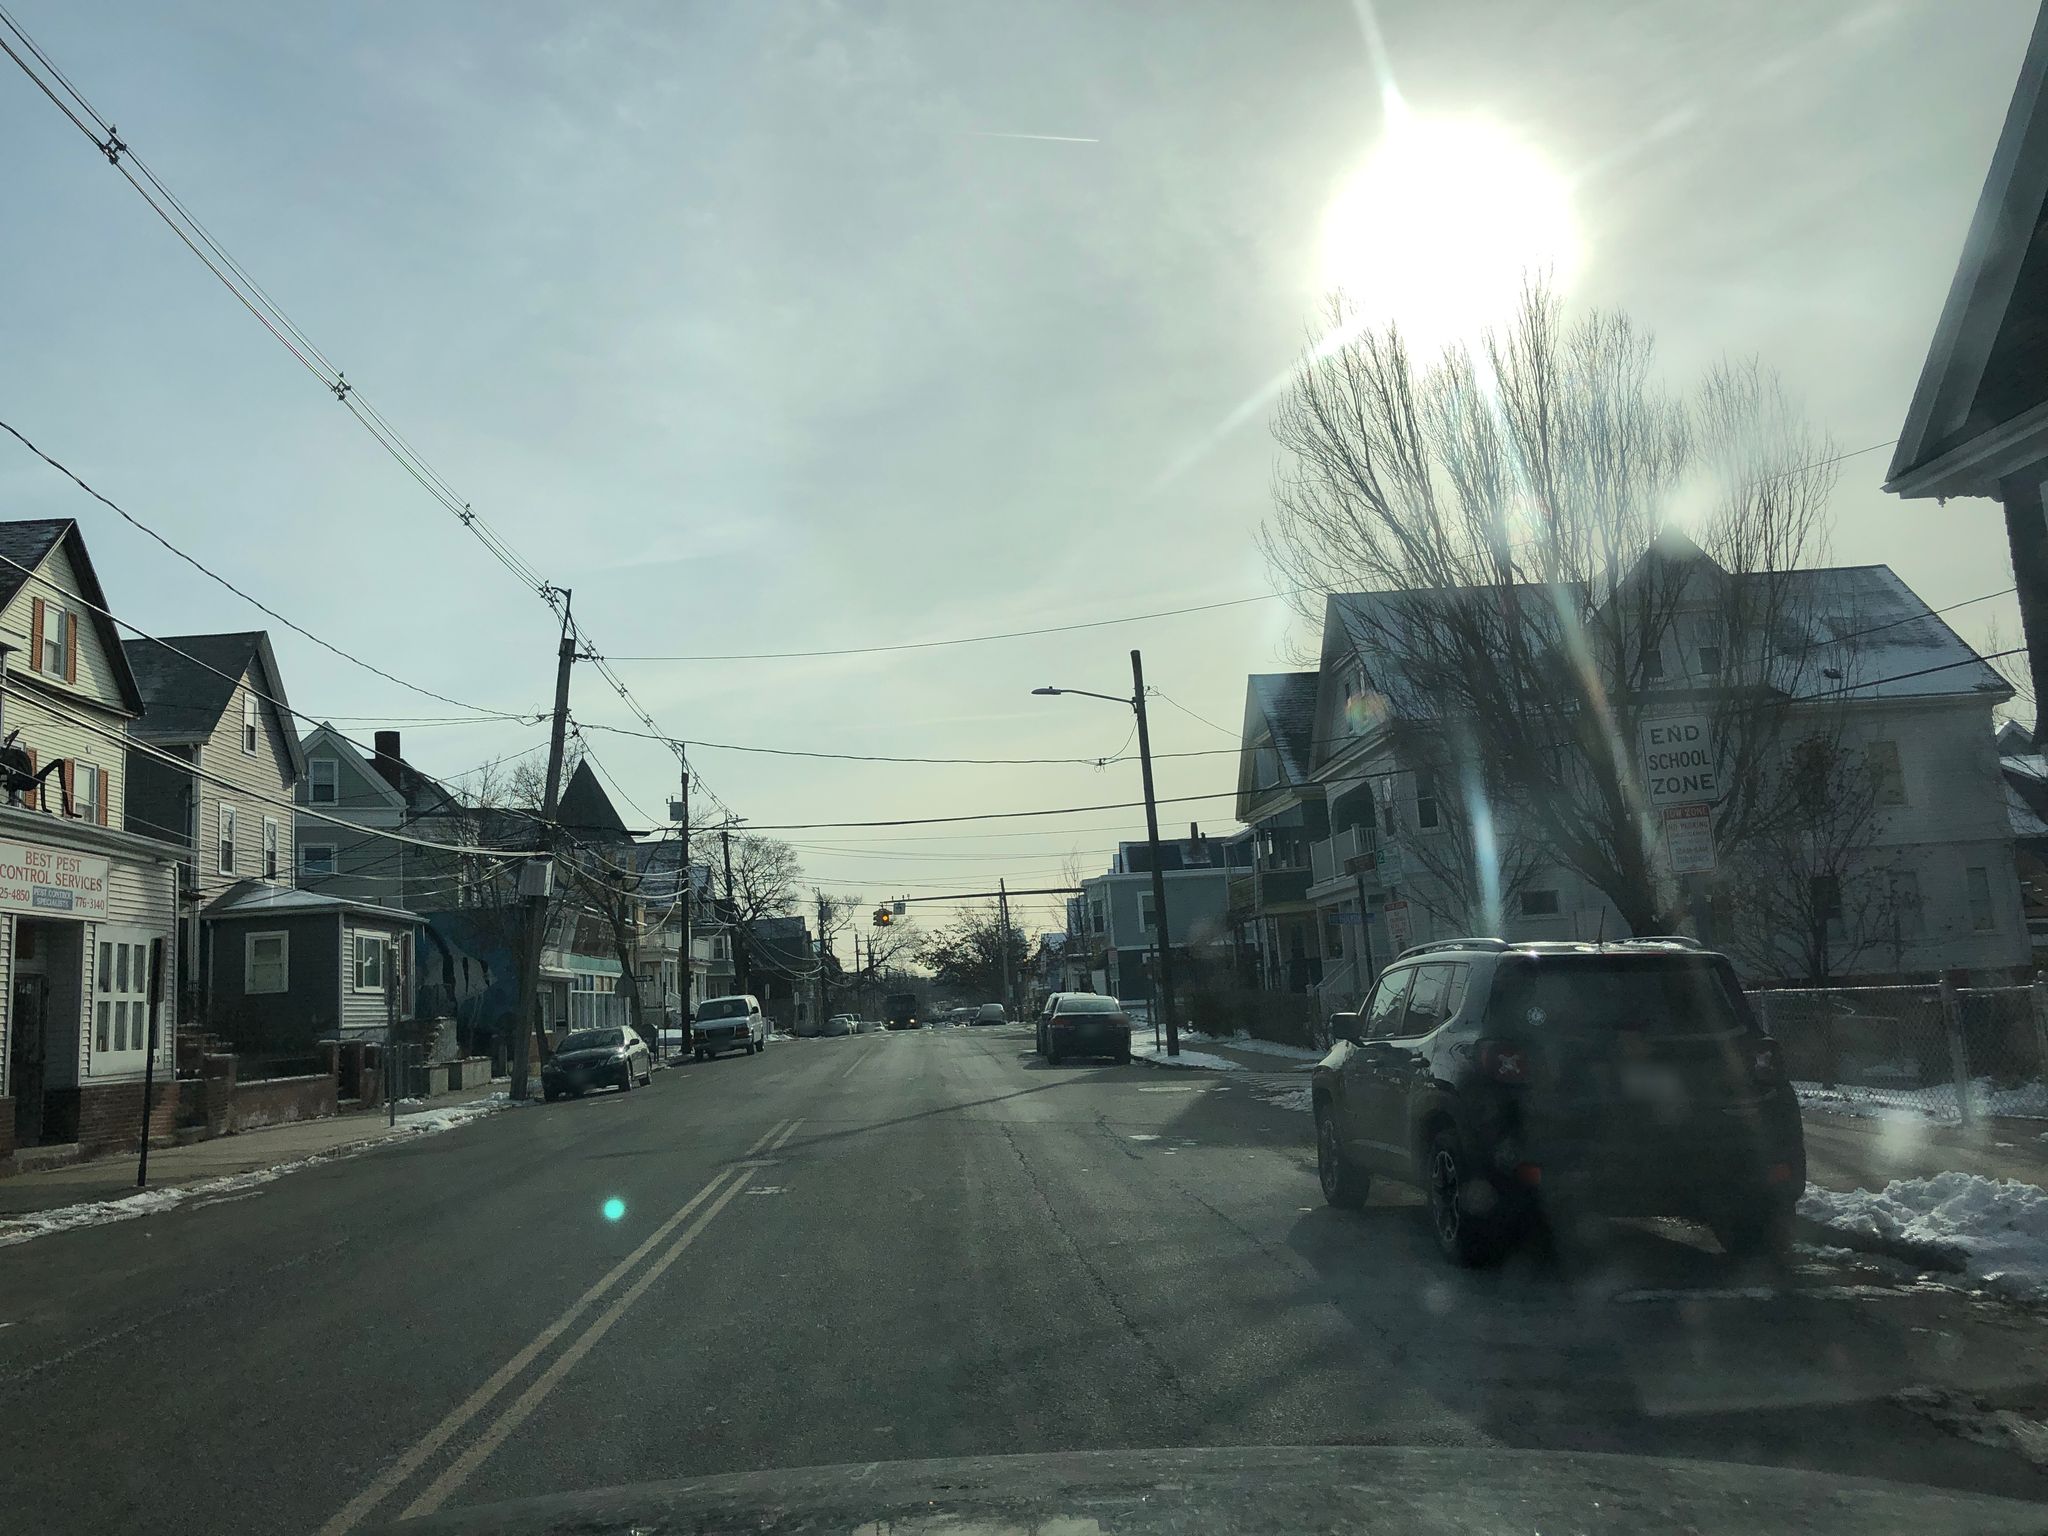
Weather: snowy
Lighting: day
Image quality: good
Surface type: driving surface
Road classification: secondary
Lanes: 2
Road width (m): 21.3
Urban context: urban centre
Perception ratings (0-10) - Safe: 3.97, Lively: 5.38, Beautiful: 3.27, Boring: 5.29, Depressing: 4.64, Wealthy: 1.41